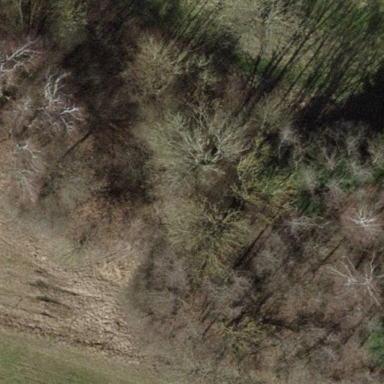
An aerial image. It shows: Forest area.